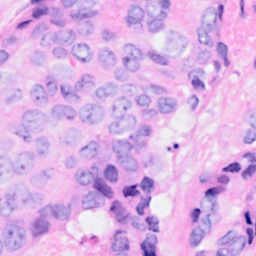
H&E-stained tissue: Breast